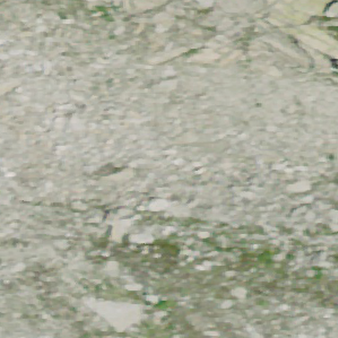
Label: other